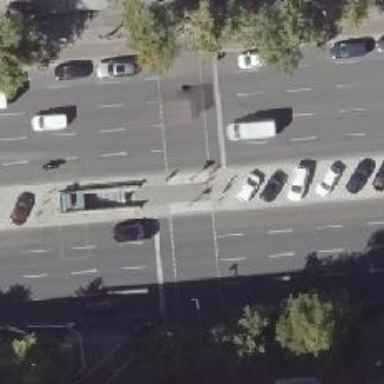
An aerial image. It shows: Traffic island located on footway.